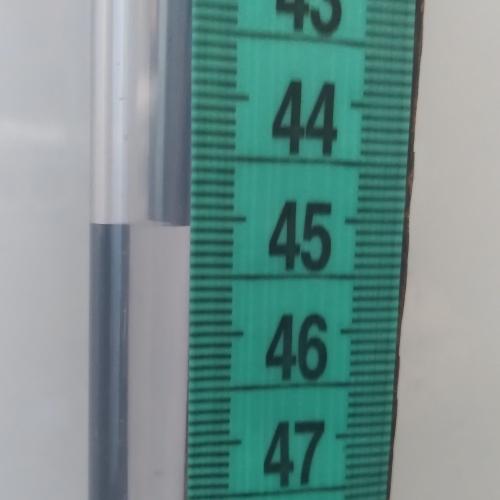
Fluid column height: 45.1 cm